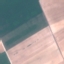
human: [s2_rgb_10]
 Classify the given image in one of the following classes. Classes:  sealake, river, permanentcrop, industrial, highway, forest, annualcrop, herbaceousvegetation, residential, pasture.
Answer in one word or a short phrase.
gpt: AnnualCrop